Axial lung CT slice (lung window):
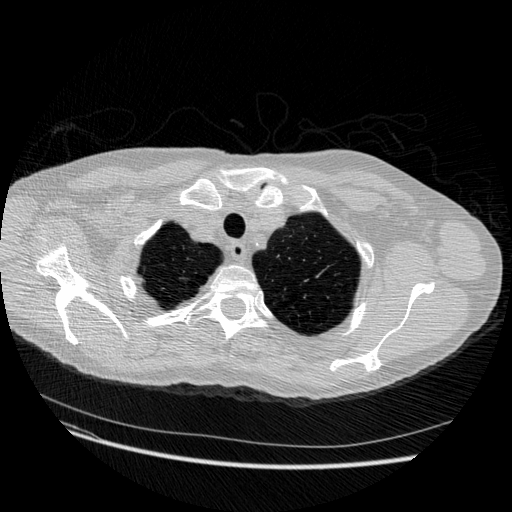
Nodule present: no